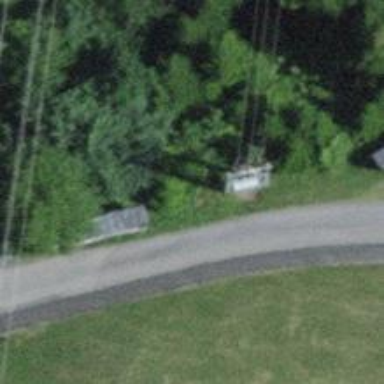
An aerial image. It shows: Power pole.